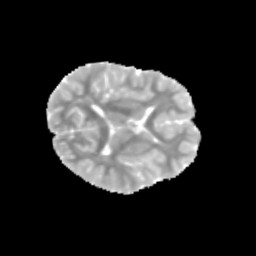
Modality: MD
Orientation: axial
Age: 10
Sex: male
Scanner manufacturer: siemens
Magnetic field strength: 3 T
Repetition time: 3.8 s
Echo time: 0.07 s